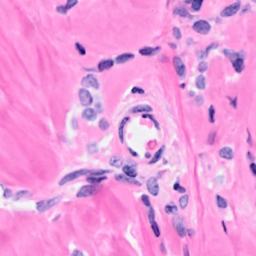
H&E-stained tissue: Breast